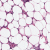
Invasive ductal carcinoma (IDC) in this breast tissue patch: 1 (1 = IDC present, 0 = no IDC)